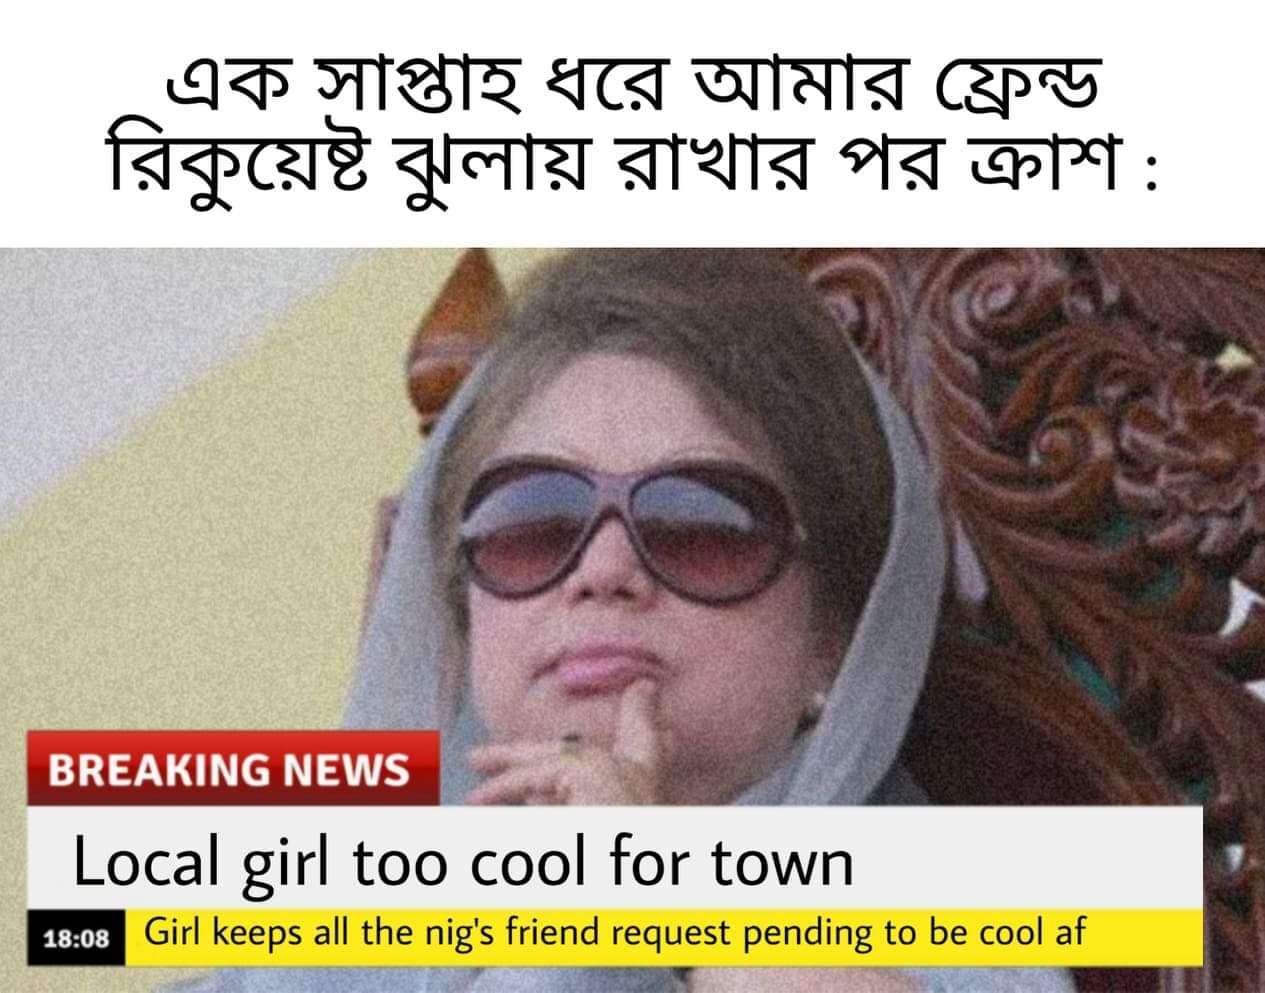
Caption: এক সপ্তাহ ধরে আমার ফ্রেন্ড রিকুয়েষ্ট ঝুলায় রাখার পর ক্রাশ  : BREAKING NEWS    Local girl too cool for town    Girl keeps all the nig's friend request pending to be cool af
Label: non-hate